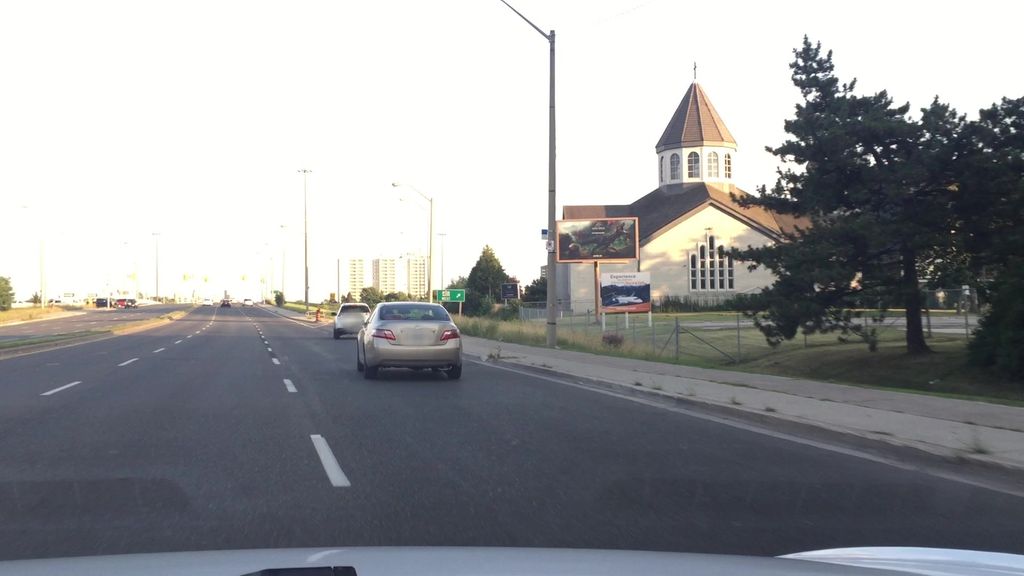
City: toronto